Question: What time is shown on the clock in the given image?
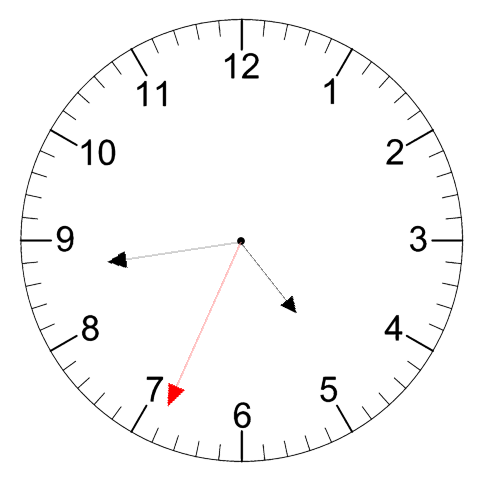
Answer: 04:43:34